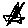
Label: star